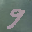
Label: 9